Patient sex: F
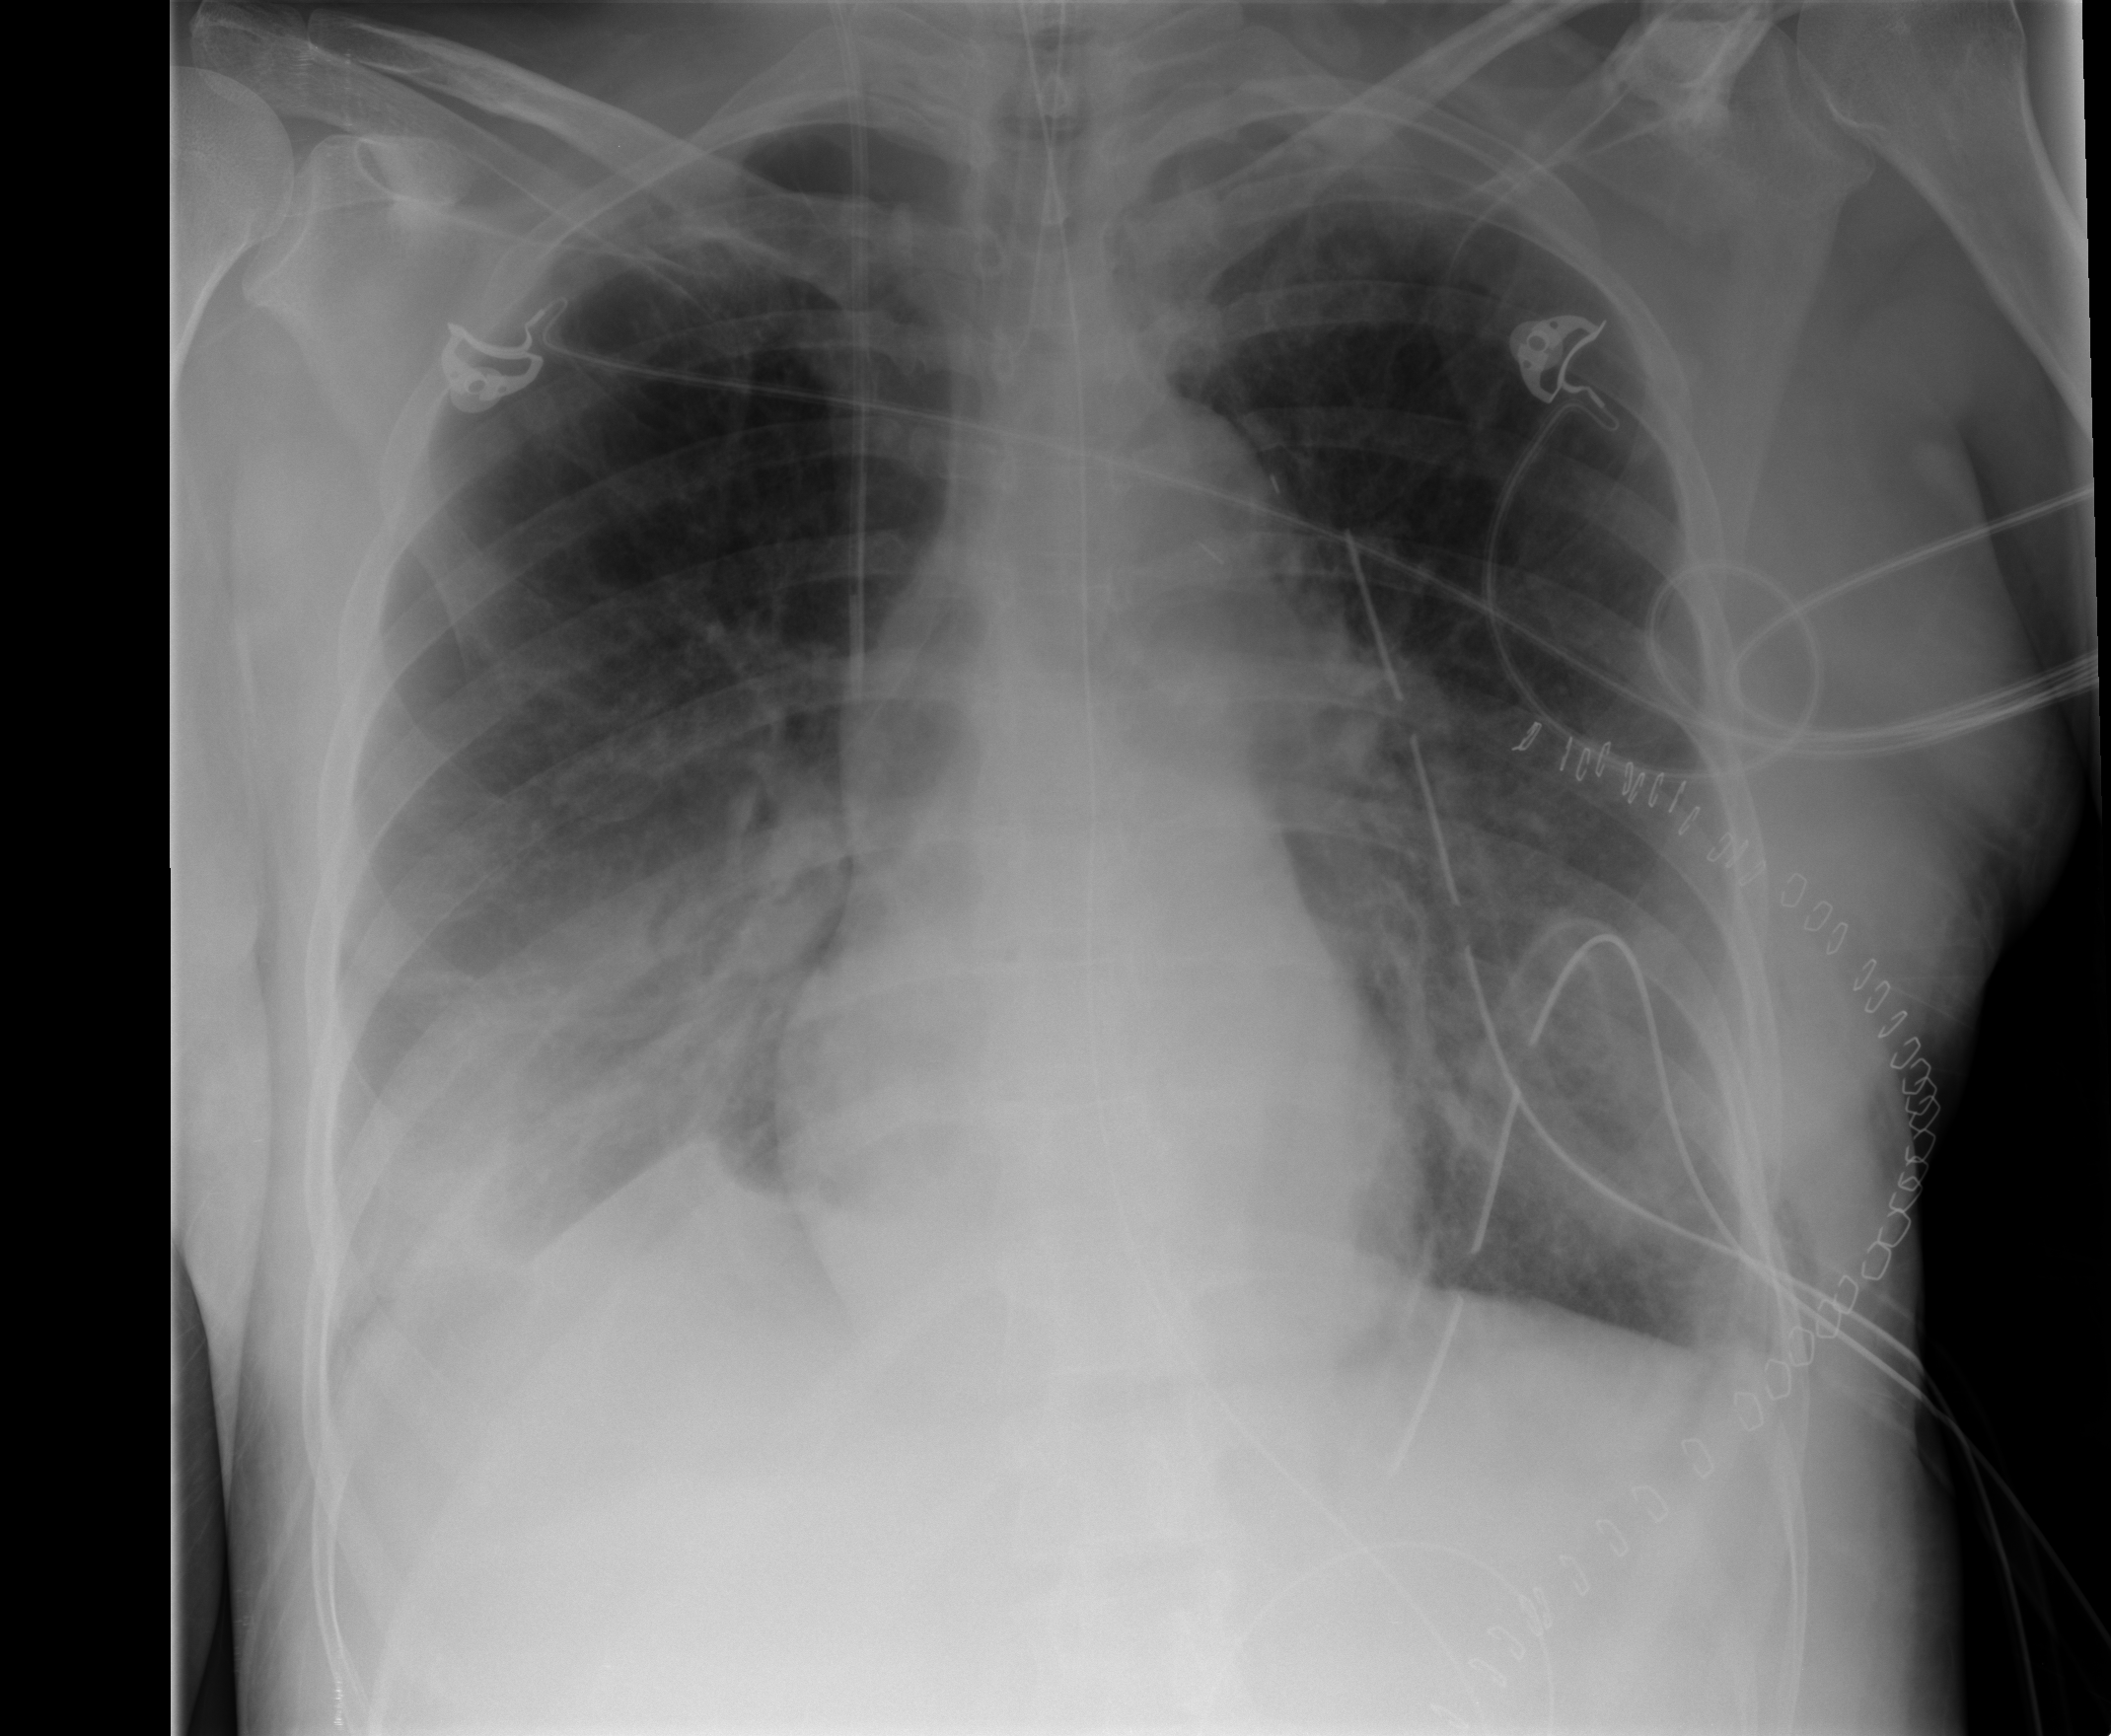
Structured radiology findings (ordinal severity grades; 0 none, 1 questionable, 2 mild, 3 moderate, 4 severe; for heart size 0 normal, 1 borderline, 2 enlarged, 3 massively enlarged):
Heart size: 0
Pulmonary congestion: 0
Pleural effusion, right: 2
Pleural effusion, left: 1
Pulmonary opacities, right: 0
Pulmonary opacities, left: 0
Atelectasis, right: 2
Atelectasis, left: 2